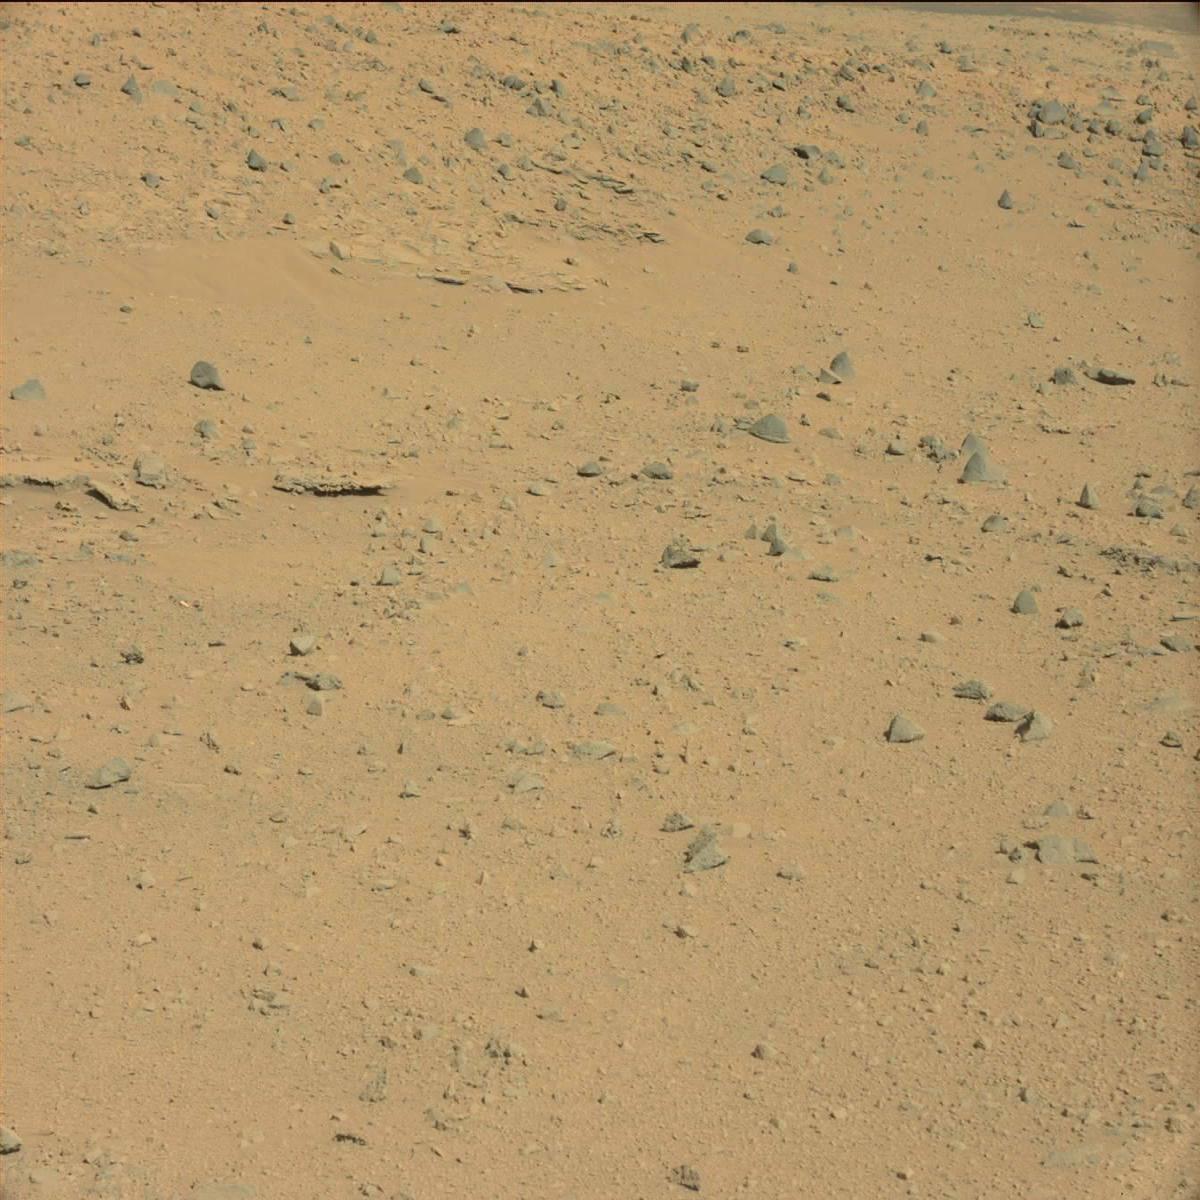
Terrain classes present: Bedrock, Rock, Sand / Soil